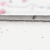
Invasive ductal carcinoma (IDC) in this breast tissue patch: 0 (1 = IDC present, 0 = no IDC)